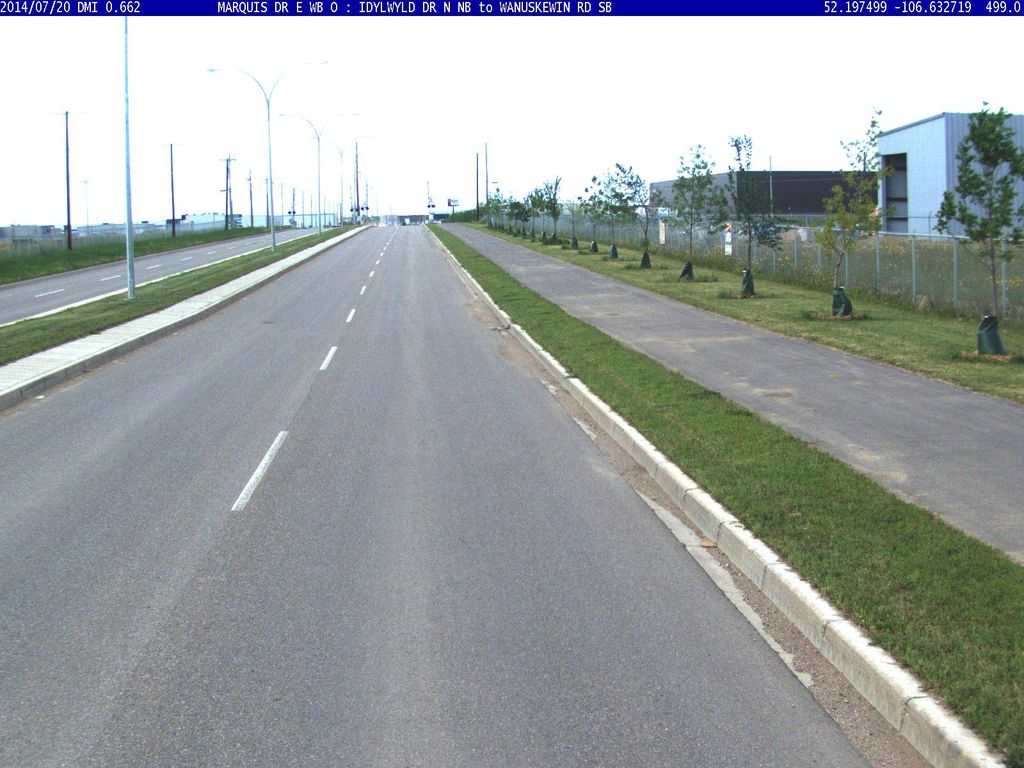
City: saskatoon